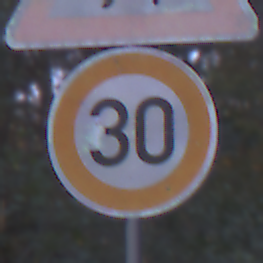
Verkehrszeichen: Geschwindigkeit30
Zusatzzeichen oben: FussgaengerRechts
Umgebung: Outdoor, Suburban
Tageszeit: Night
Wetter: PartlyCloudy
Licht: Artificial
Jahreszeit: NotSpecified
Kontrast: LowContrast